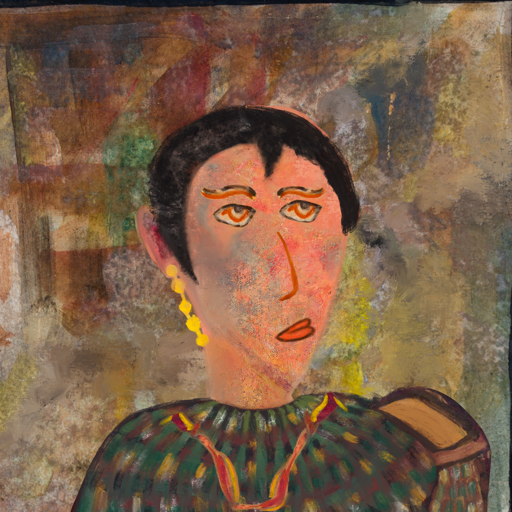
Background: Mosgoul, Head And Neck Side: Irani, Face Side: Experience, Bust: After_Raid, Hair Side: Roy_Bahadur, Head Accessory: Blank, Second Necklace: Gypsy_Mother_1, Necklace: Blank, Baby: Blank